Field crop: maize
Growth stage: 2
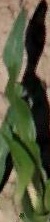
Species: maize